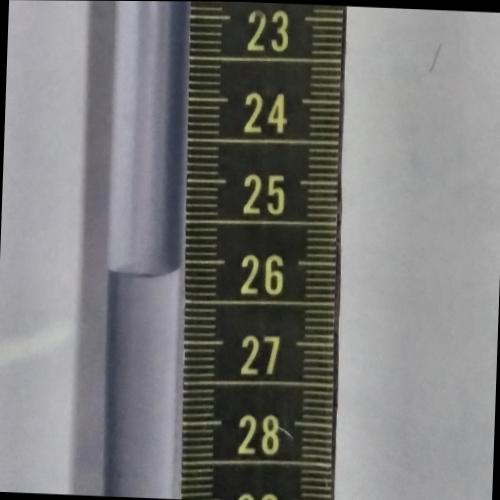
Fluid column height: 26.1 cm